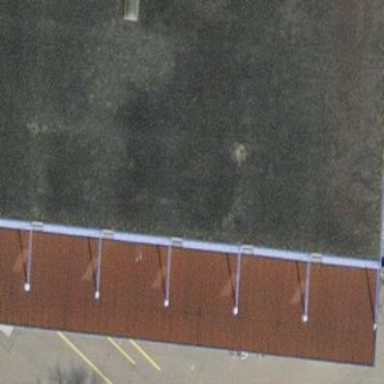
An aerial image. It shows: View of roof of building.